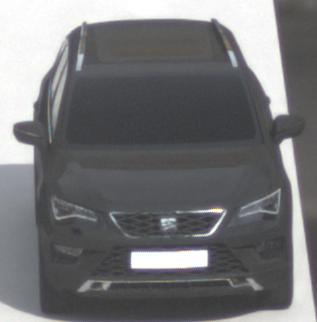
Make: SEAT
Model: Ateca 1.0 TSI Ecomotive
Detailed model: Ateca (5FP)
Model produced from: 2016/08
Model produced until: 2018/08
Doors: 5
Color: black
Road condition: dry road
Daytime: morning or afternoon
Contrast: low contrast